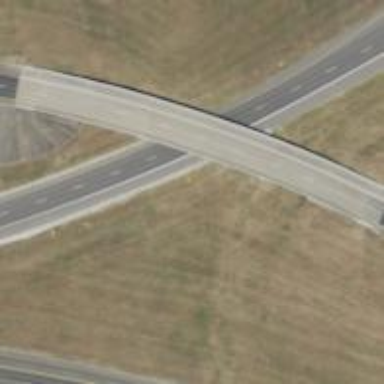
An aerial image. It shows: Bridge over trunk highway with expressway.